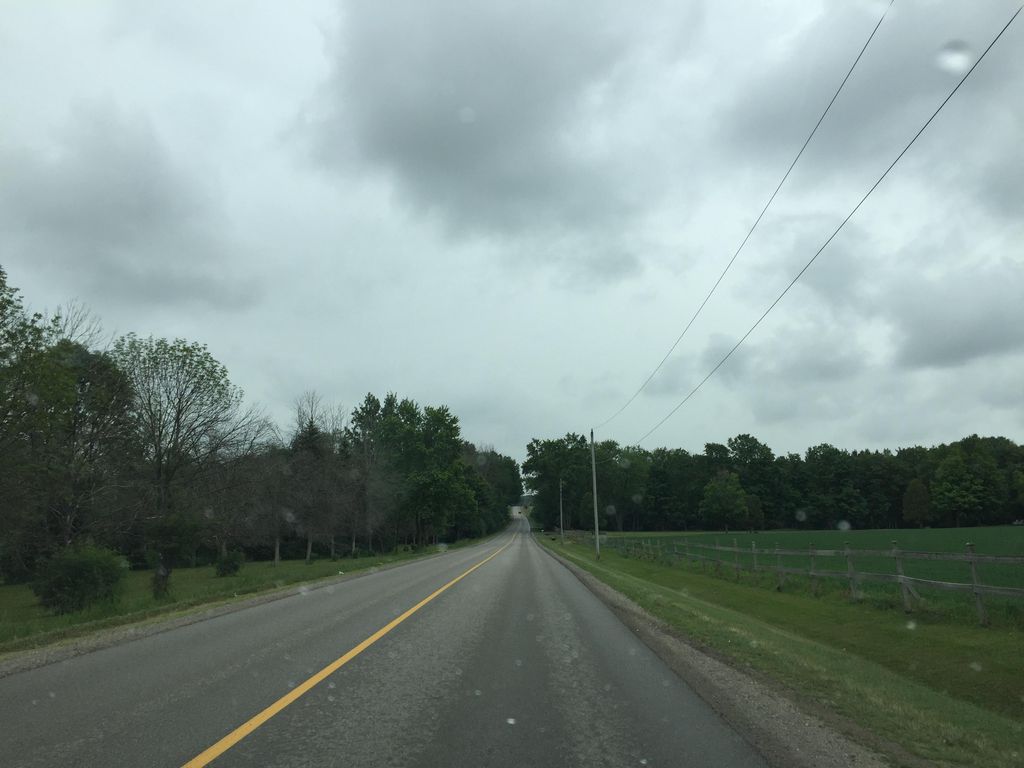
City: kitchener-waterloo